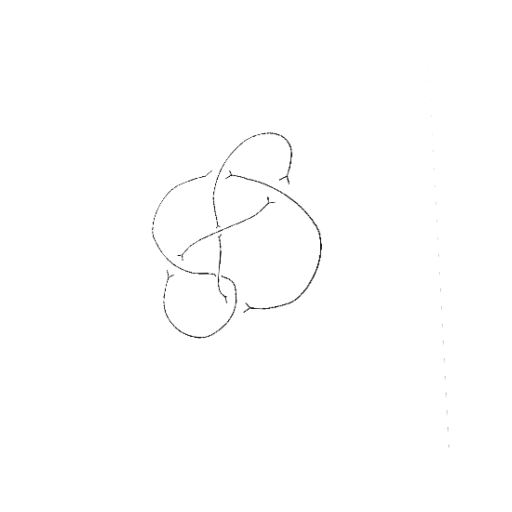
Crossing number: 6